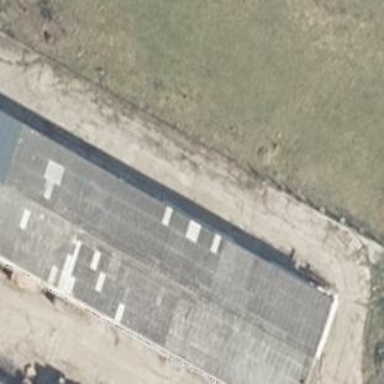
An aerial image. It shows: Cowshed building.